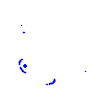
Particle: proton